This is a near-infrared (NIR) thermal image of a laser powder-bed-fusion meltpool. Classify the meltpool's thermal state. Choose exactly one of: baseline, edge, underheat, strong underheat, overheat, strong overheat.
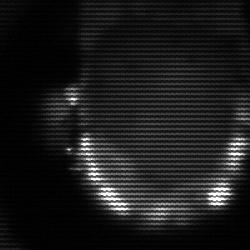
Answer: baseline